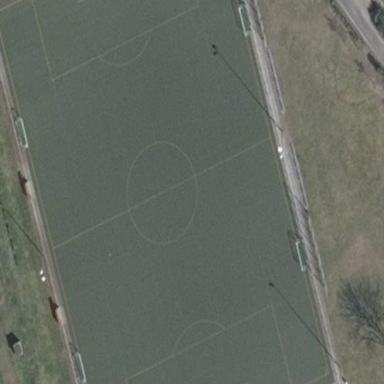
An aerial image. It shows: Soccer pitch for leisureland activities.